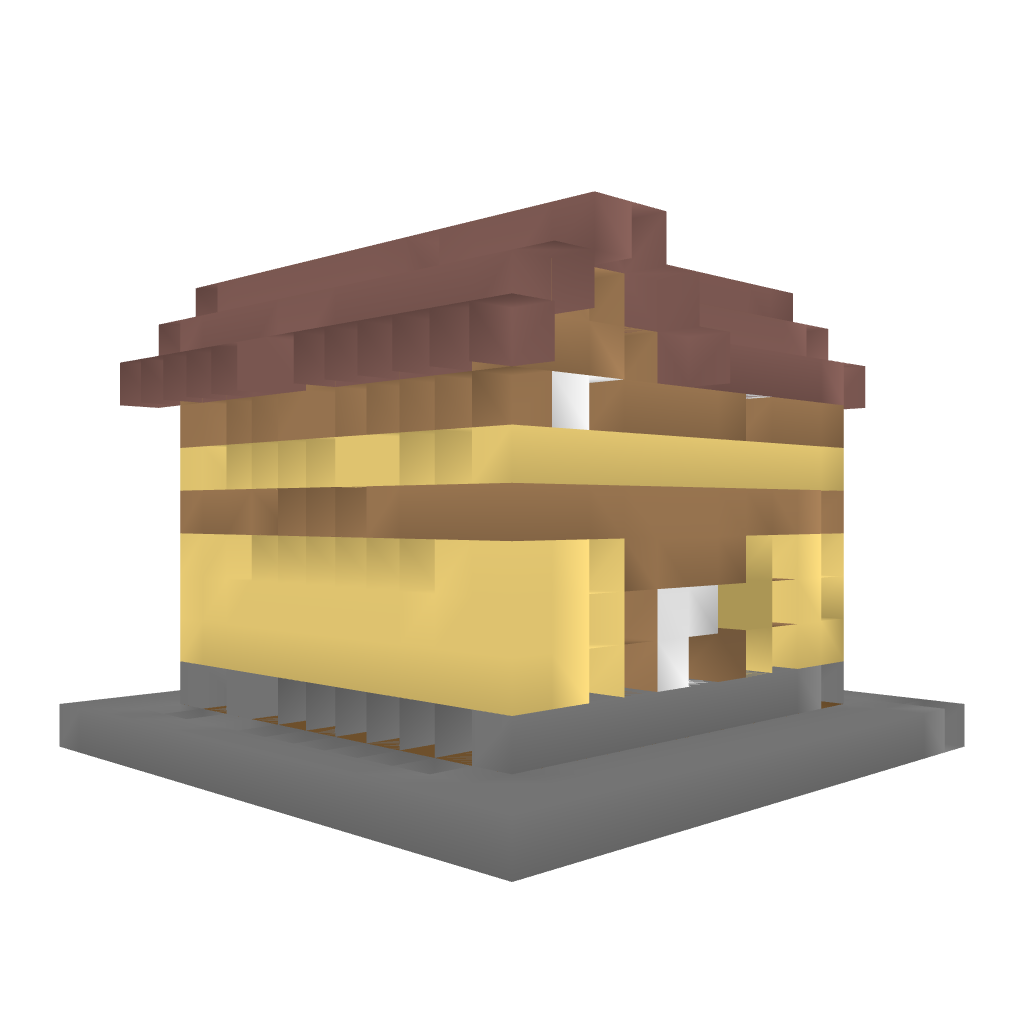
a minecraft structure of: Ultima Online Housing - Two Storey Villa bad low quality